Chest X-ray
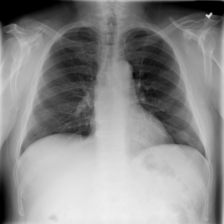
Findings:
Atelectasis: negative
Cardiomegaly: negative
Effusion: negative
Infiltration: negative
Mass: negative
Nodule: negative
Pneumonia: negative
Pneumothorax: negative
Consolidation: negative
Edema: negative
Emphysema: negative
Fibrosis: negative
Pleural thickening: negative
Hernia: negative